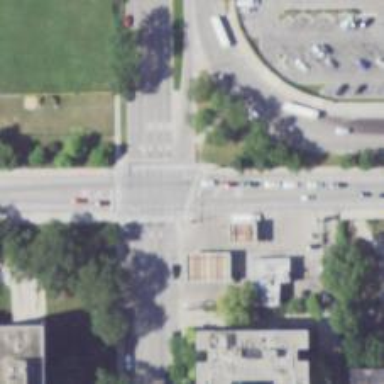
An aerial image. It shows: Pedestrian footway with zebra crossing.